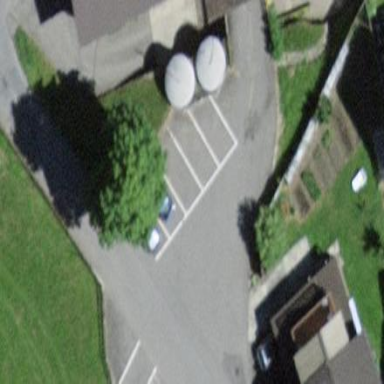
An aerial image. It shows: Parking area with surface.